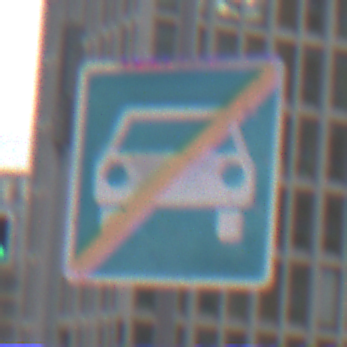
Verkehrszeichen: EndeKraftfahrstrasse
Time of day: MorningAfternoon
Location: Outdoor (Urban)
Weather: Overcast
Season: NotSpecified
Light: Natural